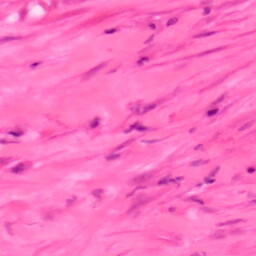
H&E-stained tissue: Colon